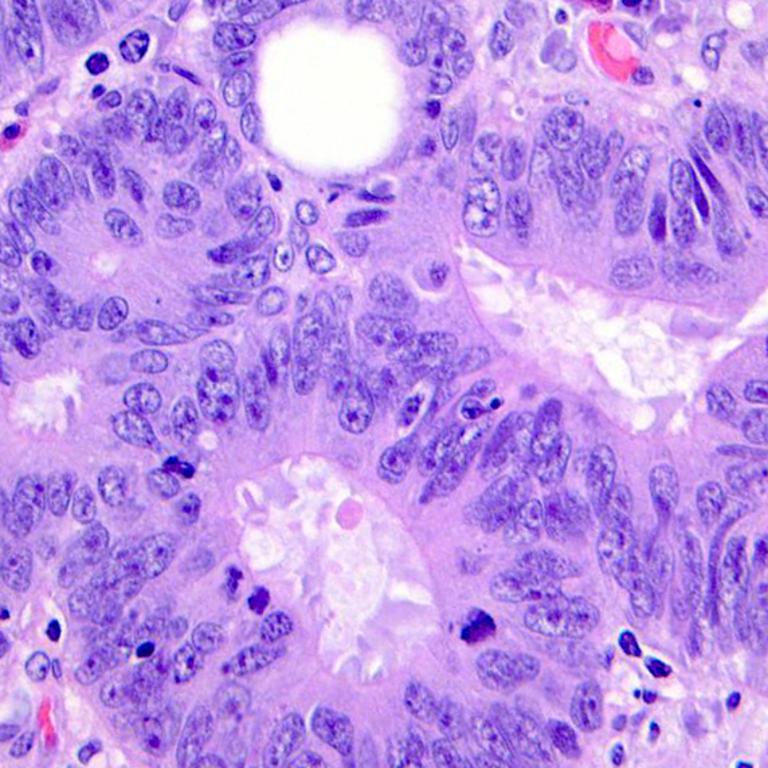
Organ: colon
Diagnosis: adenocarcinomas